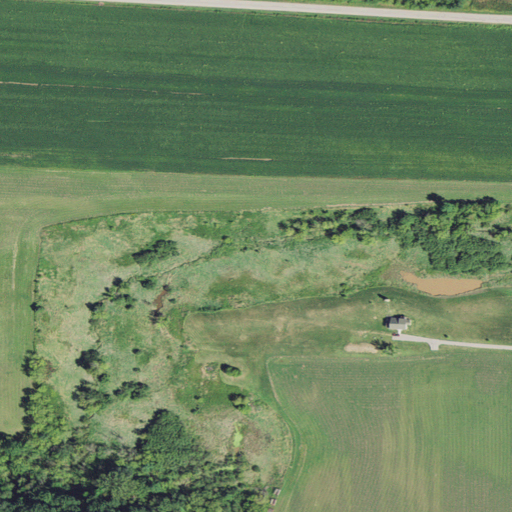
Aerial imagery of valley in Wisconsin named Riley Hollow containing cultivated crops, pasture, woody wetlands, open development, low intensity development, deciduous forest, and herbaceous wetlands